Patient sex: M
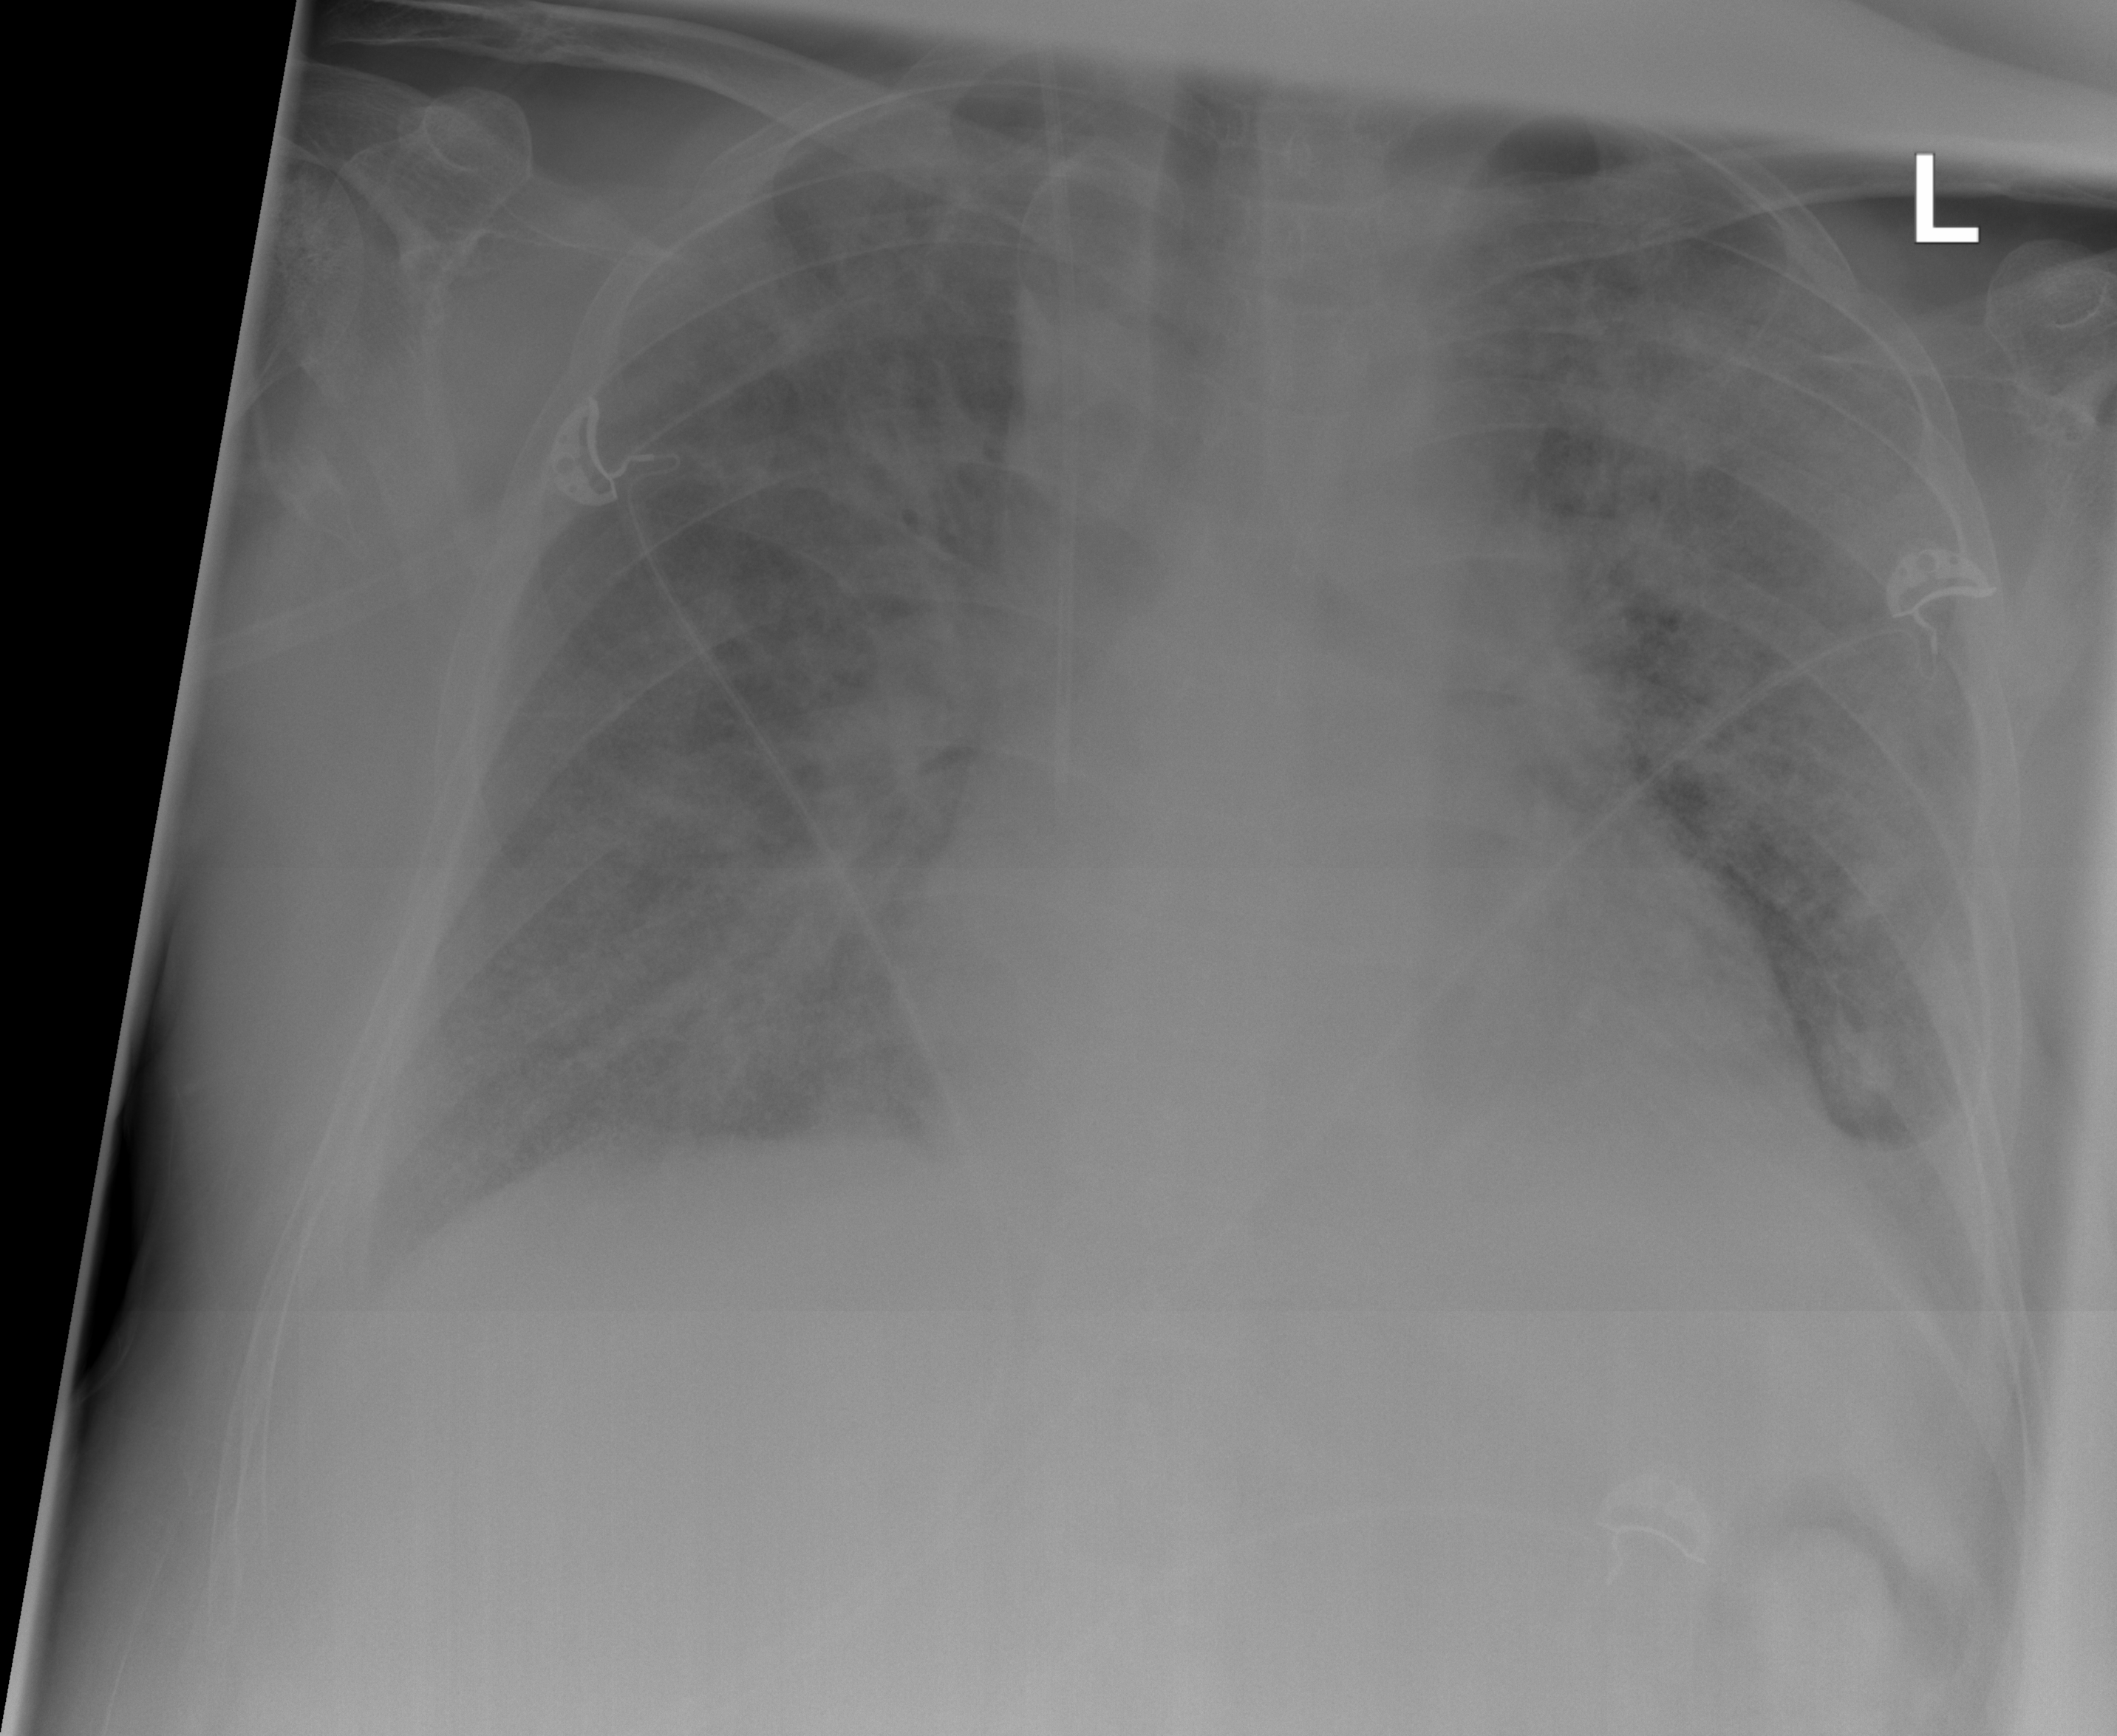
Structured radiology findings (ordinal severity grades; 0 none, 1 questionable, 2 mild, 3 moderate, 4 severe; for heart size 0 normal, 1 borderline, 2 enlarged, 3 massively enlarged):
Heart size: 2
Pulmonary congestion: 2
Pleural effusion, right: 0
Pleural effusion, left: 2
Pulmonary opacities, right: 3
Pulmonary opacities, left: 3
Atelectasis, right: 2
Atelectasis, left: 2